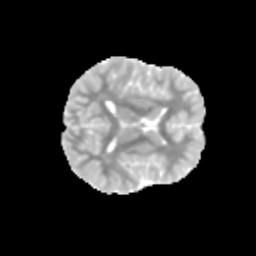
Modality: MD
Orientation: axial
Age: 9
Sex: female
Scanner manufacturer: siemens
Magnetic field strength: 3 T
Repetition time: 3.8 s
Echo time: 0.07 s